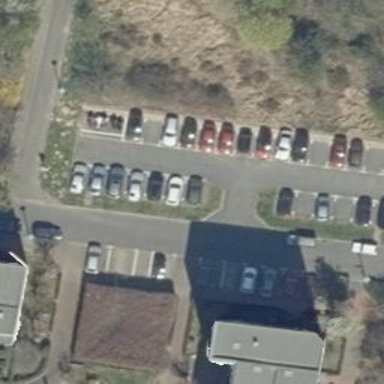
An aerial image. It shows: Street-side parking area.